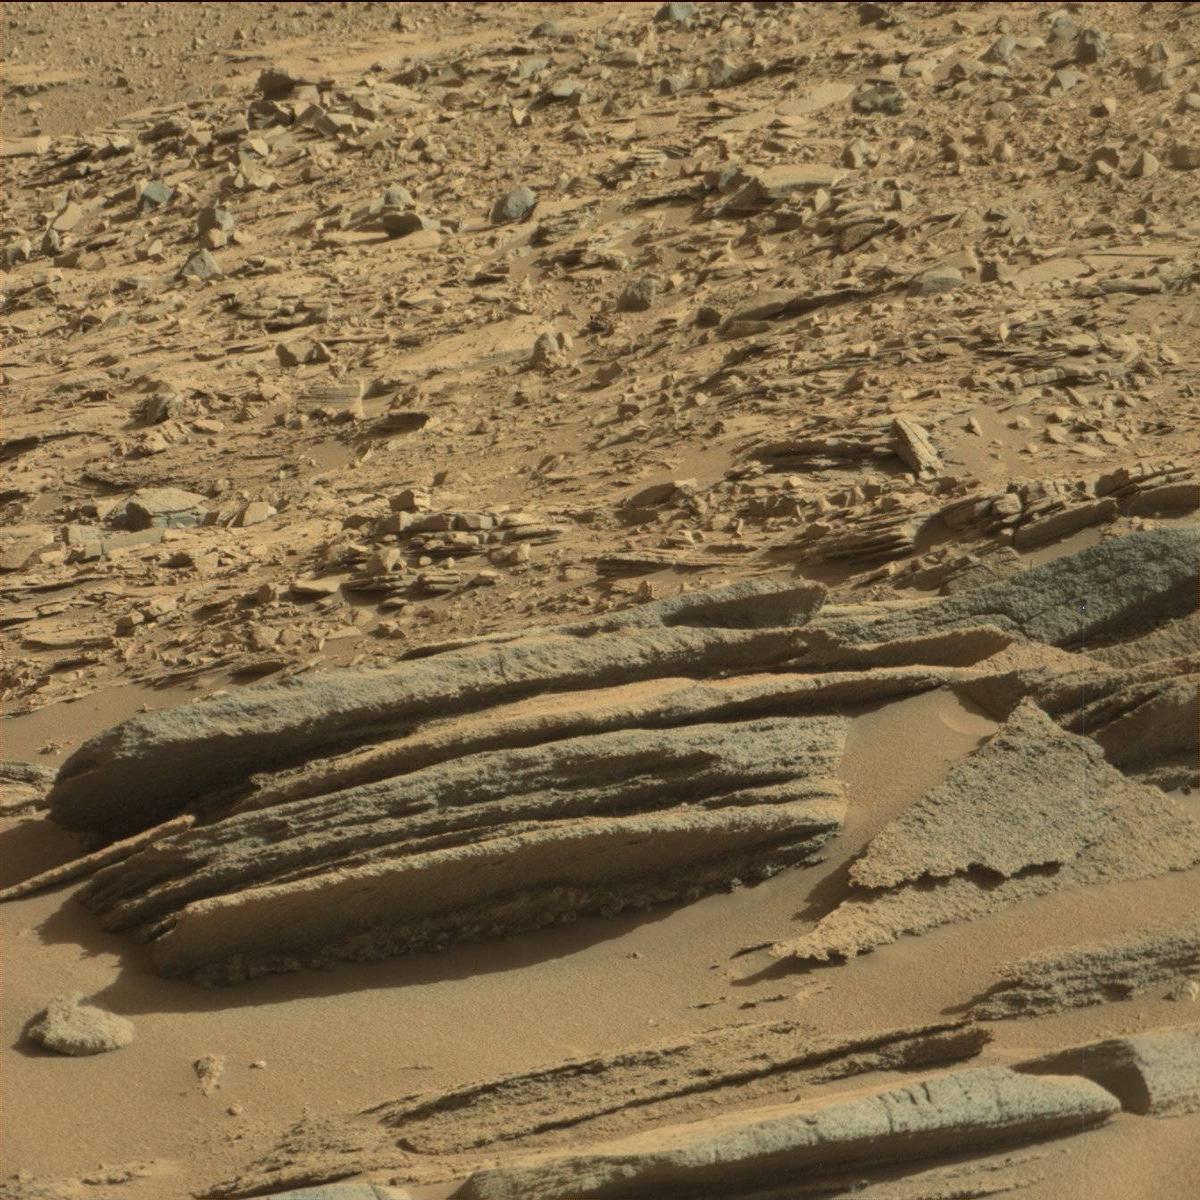
Terrain classes present: Bedrock, Sand / Soil